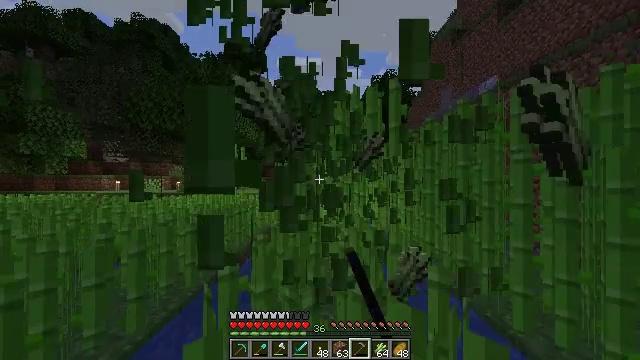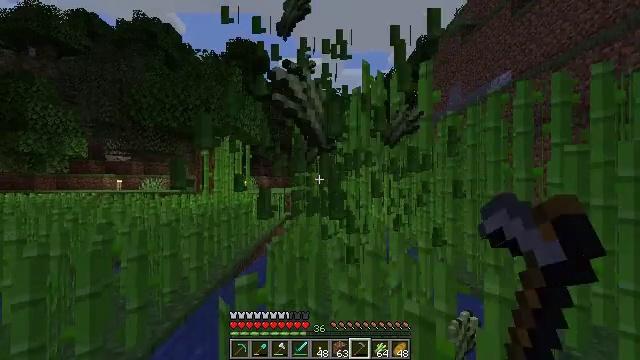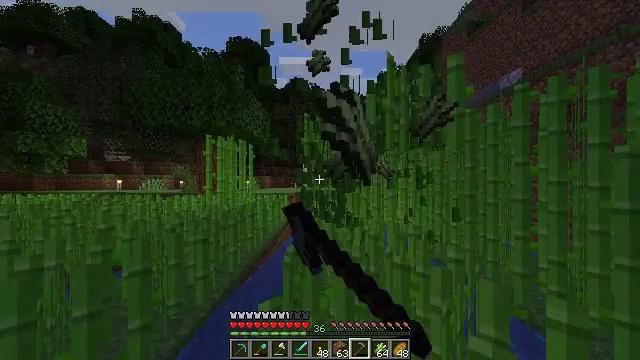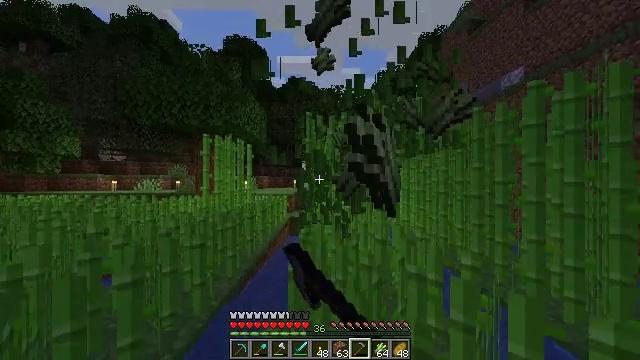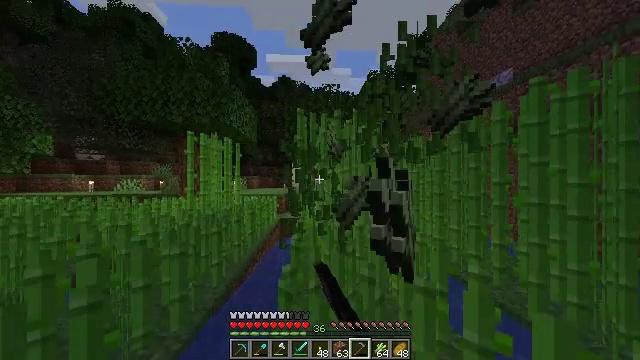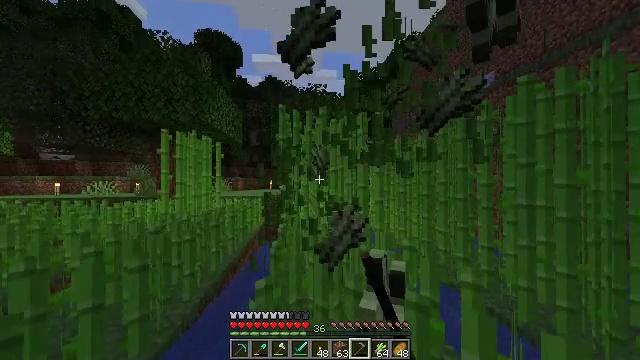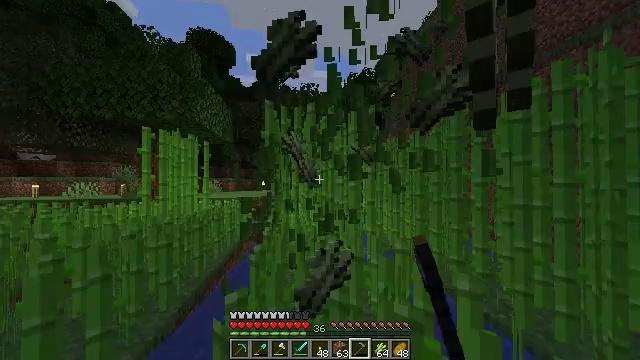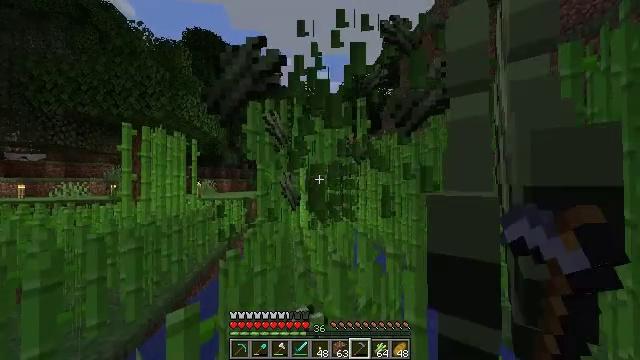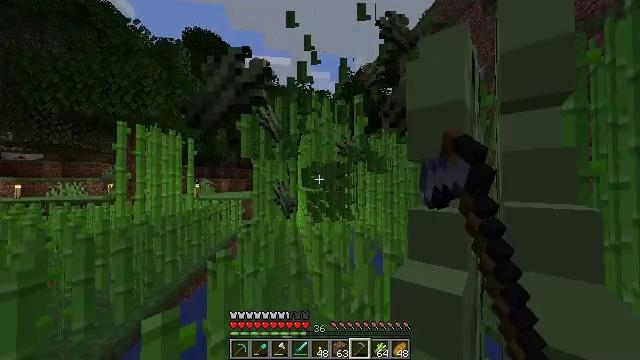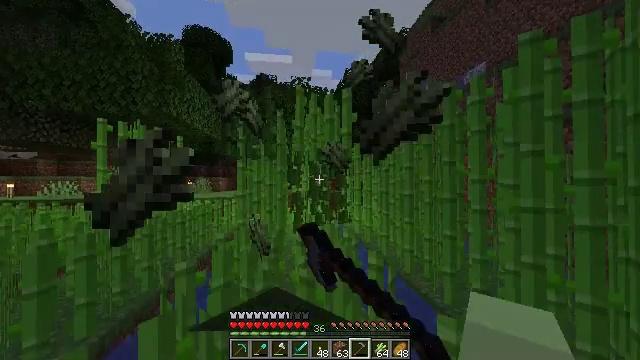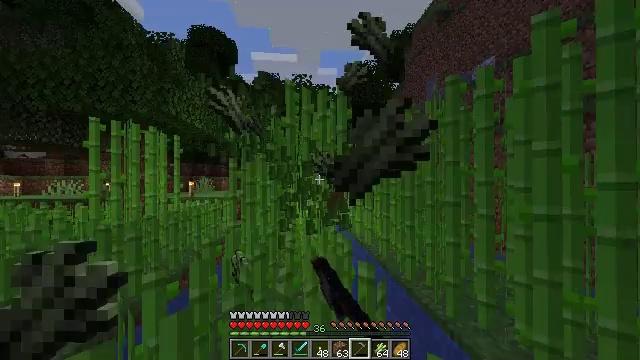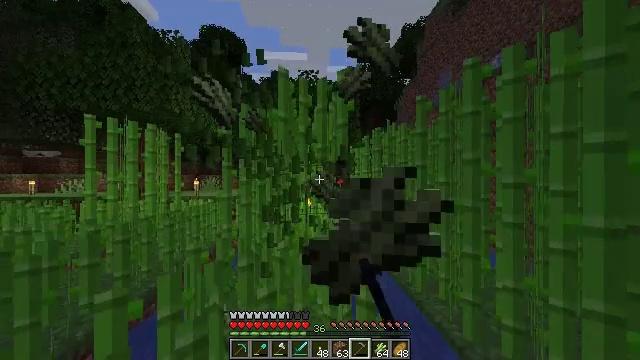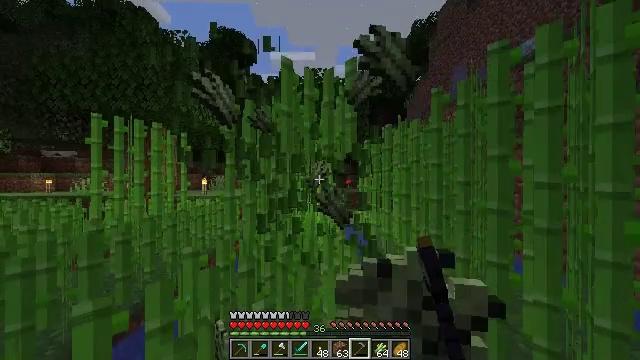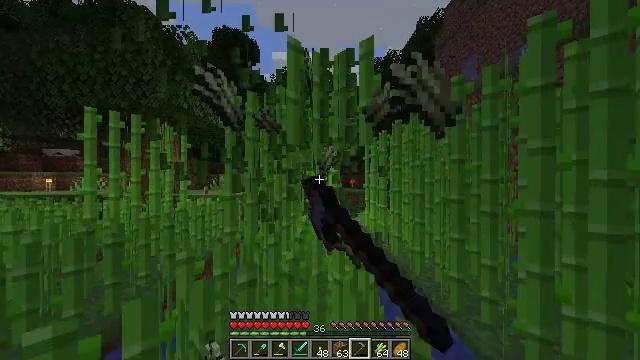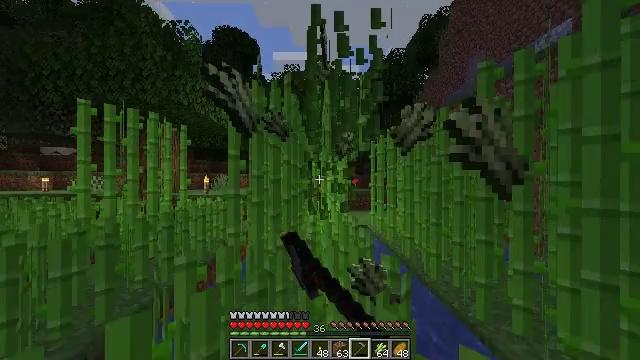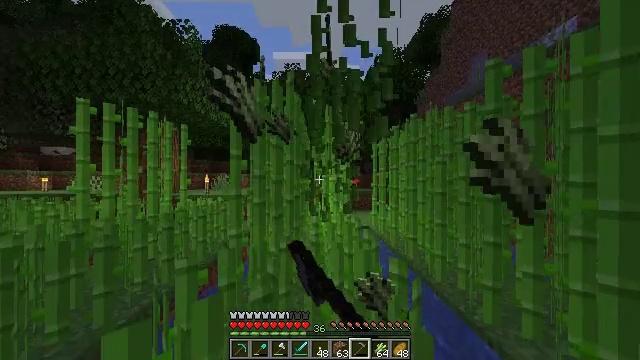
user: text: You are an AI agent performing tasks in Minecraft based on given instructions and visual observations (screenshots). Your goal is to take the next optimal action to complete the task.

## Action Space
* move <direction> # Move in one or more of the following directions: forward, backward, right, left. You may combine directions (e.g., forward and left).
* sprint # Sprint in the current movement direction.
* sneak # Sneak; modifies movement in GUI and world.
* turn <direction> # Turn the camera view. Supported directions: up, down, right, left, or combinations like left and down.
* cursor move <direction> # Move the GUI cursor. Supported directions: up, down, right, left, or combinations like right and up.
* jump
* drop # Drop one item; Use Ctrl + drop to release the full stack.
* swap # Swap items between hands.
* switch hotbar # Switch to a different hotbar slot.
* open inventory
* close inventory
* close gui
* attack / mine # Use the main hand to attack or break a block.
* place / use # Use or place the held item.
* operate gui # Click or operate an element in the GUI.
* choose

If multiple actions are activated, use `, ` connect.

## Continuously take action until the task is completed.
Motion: motion action
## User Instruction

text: Gather sugar cane for crafting.
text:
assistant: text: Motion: move forward and move left, sprint, attack / mine
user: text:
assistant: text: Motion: move forward and move left, sprint, attack / mine
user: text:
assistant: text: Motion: move forward, sprint, attack / mine
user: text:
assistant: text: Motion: move forward and move right, sprint, turn right, attack / mine
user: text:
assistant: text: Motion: move forward and move right, sprint, turn right, attack / mine
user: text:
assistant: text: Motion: move forward and move right, sprint, turn right, attack / mine
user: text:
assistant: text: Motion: move forward and move right, sprint, attack / mine
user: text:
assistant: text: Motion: move forward and move right, sprint, attack / mine
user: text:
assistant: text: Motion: move forward and move right, sprint, attack / mine
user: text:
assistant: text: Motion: move forward, sprint, turn left, attack / mine
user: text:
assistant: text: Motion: move forward, sprint, turn left, attack / mine
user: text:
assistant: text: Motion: move forward and move left, sprint, turn left, attack / mine
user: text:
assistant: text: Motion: move forward and move left, sprint, attack / mine
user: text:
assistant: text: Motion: move forward and move left, sprint, attack / mine
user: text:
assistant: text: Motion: move forward and move left, sprint, attack / mine
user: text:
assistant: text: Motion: move forward, sprint, turn right, attack / mine
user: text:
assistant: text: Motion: move forward, sprint, turn right, attack / mine
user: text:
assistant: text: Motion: move forward and move right, sprint, turn right, attack / mine
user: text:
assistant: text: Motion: move forward and move right, sprint, attack / mine
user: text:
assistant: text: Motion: move forward and move right, sprint, attack / mine
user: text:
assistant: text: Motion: move forward and move right, sprint, attack / mine
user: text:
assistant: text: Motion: move forward and move right, sprint, turn left, attack / mine
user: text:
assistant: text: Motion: move forward and move left, sprint, turn left, attack / mine
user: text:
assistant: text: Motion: move forward and move left, sprint, turn left, attack / mine
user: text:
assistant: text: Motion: move forward and move left, sprint, attack / mine
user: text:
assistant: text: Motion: move forward and move left, sprint, attack / mine
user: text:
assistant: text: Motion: move forward and move left, sprint, attack / mine
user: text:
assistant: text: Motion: move forward and move left, sprint, attack / mine
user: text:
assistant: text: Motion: move forward, sprint, turn right, attack / mine
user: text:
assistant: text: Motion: move forward and move right, sprint, turn right, attack / mine